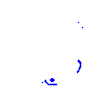
Particle: kaon